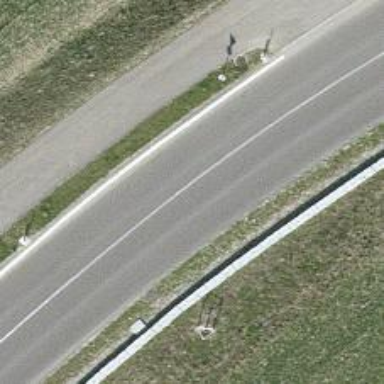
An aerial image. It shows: Asphalt road classified as tertiary.